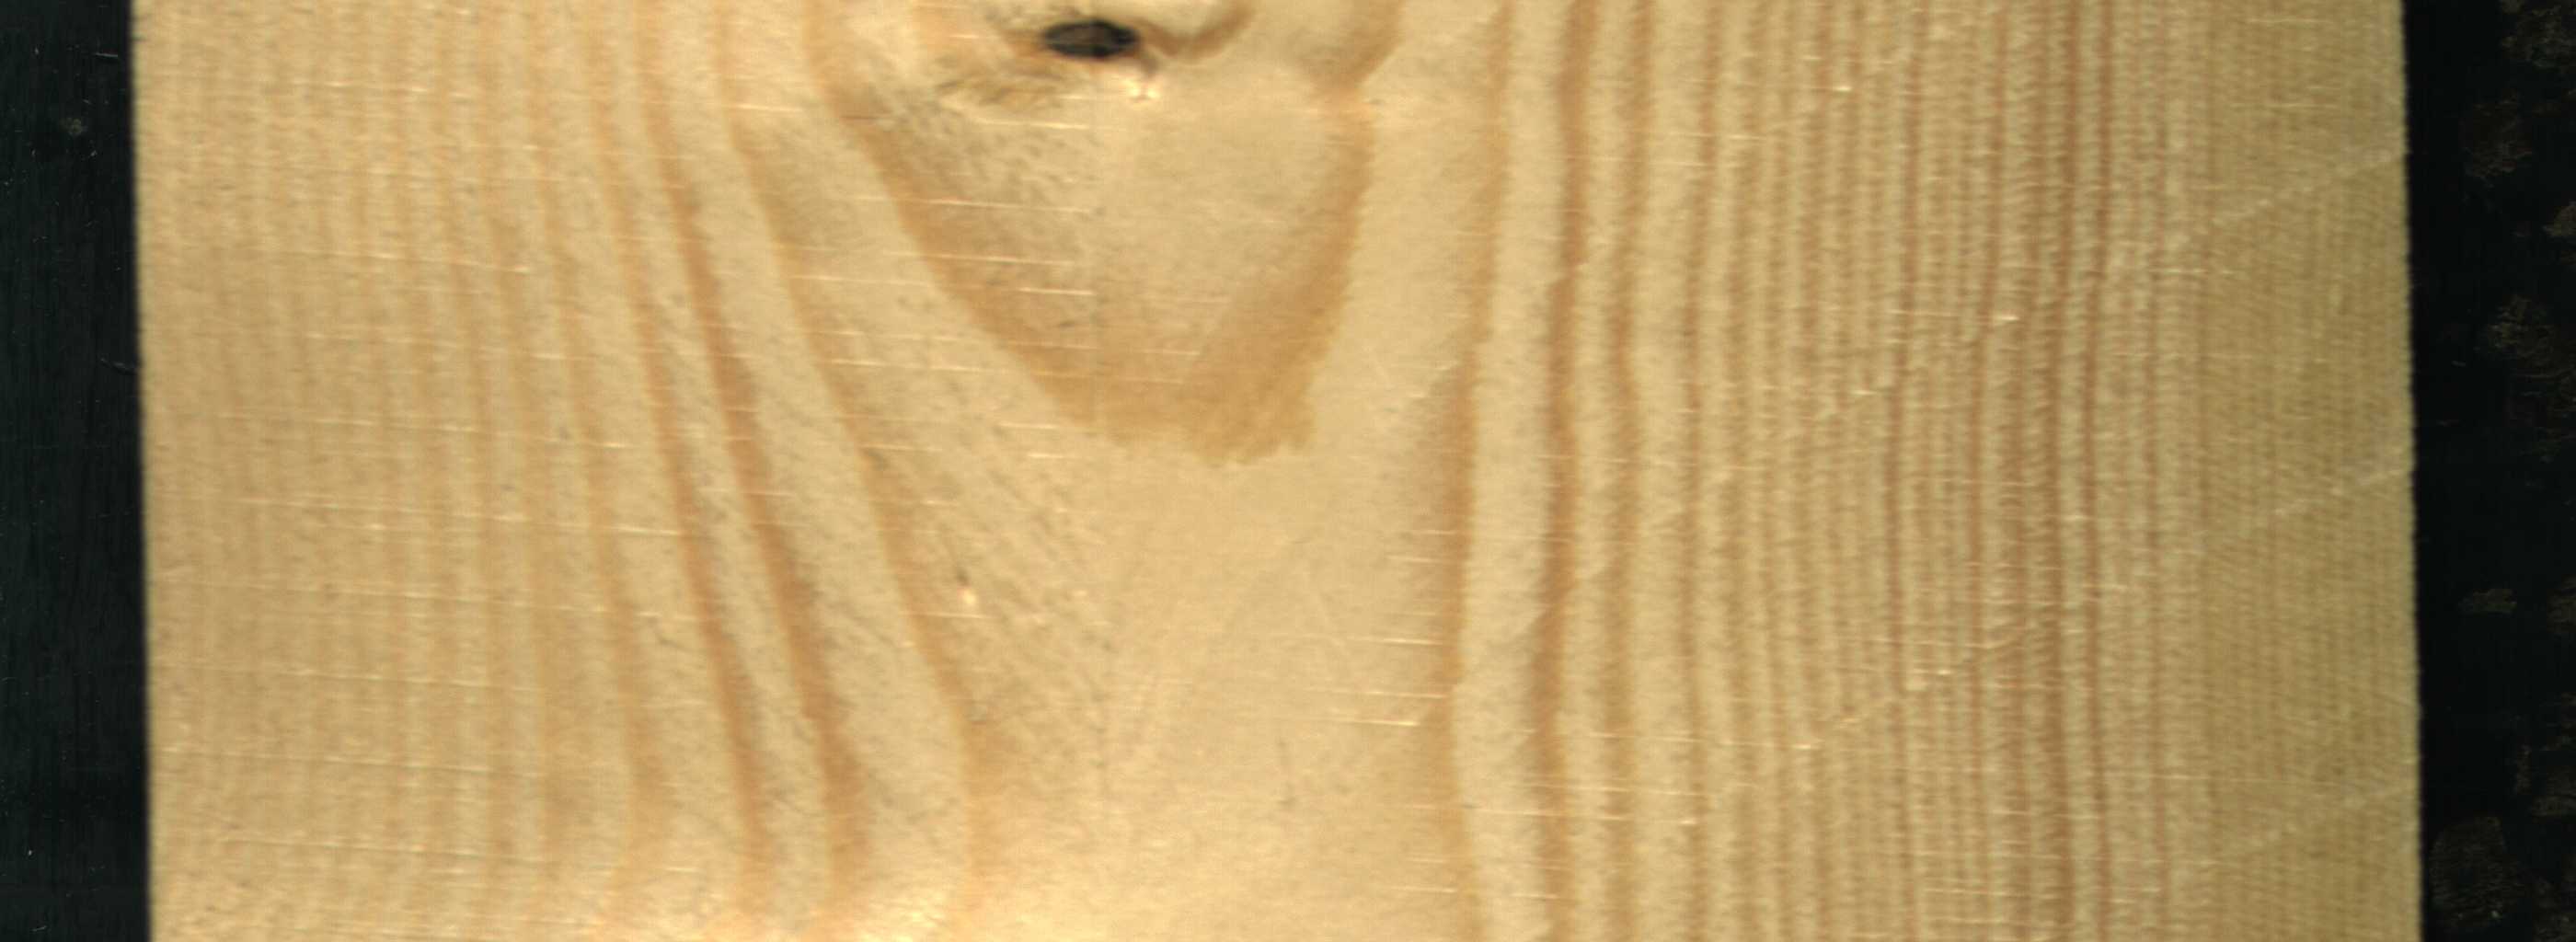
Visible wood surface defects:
Dead_Knot